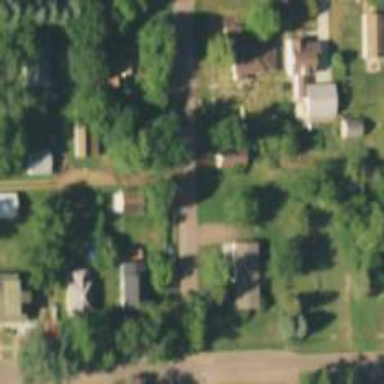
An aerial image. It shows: Alley classified as service road.